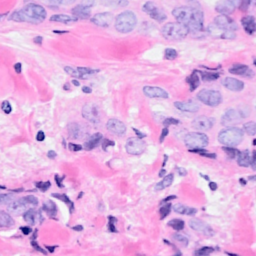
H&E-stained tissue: Breast